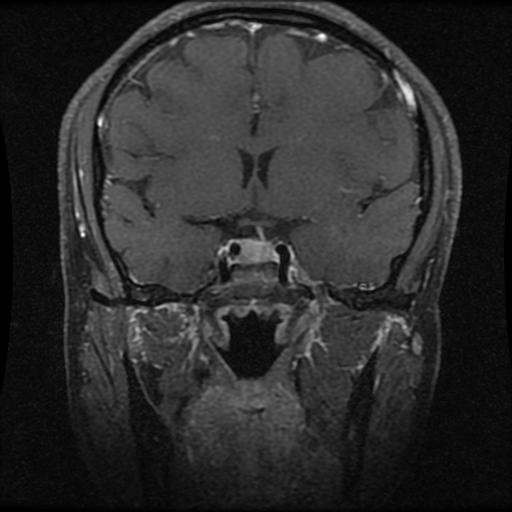
Label: pituitary